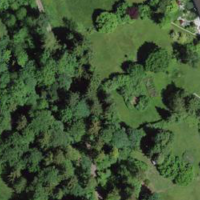
EUNIS habitat code: 43
Species observed at this site:
Helicodonta obvoluta
Pararge aegeria
Veronica montana